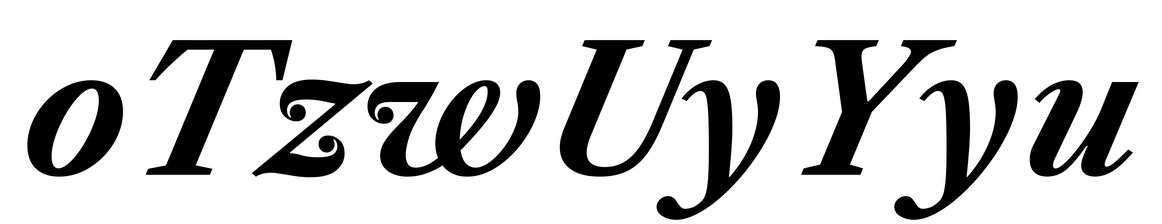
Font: LibreCaslonText-Italic_Bold_Italic